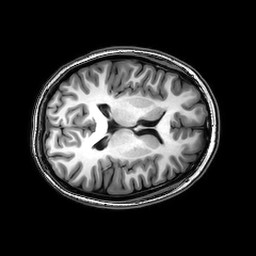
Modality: T1w
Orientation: axial
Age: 23
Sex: female
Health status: healthy
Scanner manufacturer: philips
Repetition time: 0.008166 s
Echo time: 0.00375 s